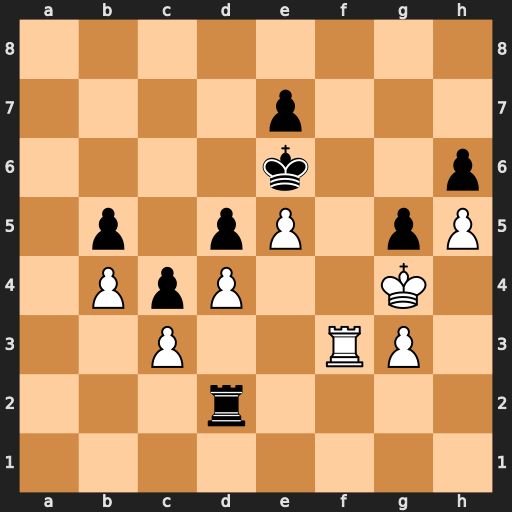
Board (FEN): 8/4p3/4k2p/1p1pP1pP/1PpP2K1/2P2RP1/3r4/8
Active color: w
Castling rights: -
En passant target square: -
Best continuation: Rf8 Rc2 Rh8 Rxc3 Rxh6+ Kf7 Rh7+